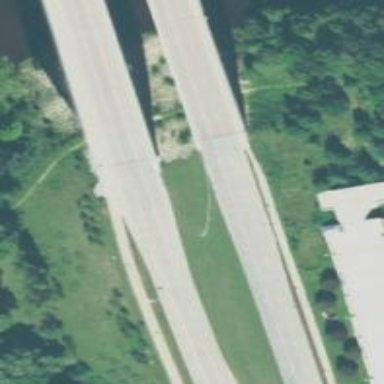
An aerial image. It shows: Bridge on trunk expressway.